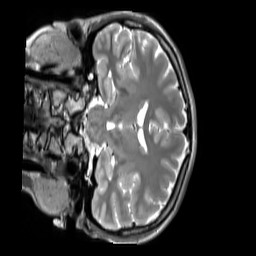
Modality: T2w
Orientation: coronal
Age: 22
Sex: female
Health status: ill
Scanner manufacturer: siemens
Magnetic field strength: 3 T
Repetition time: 2.8 s
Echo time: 0.326 s